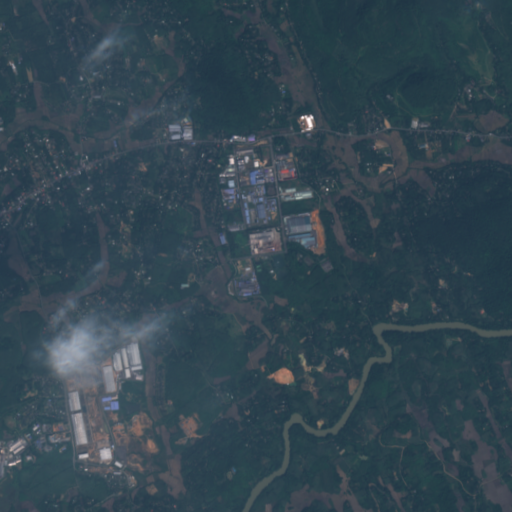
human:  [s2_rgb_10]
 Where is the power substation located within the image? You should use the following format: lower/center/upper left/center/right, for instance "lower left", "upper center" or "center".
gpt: The power substation is located in the center of the image.
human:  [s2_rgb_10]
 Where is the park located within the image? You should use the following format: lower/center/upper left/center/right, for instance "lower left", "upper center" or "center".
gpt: There is no park in the image.